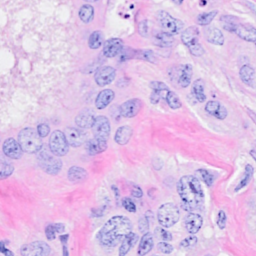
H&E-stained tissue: Breast